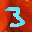
Label: 3